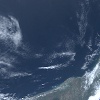
Label: water